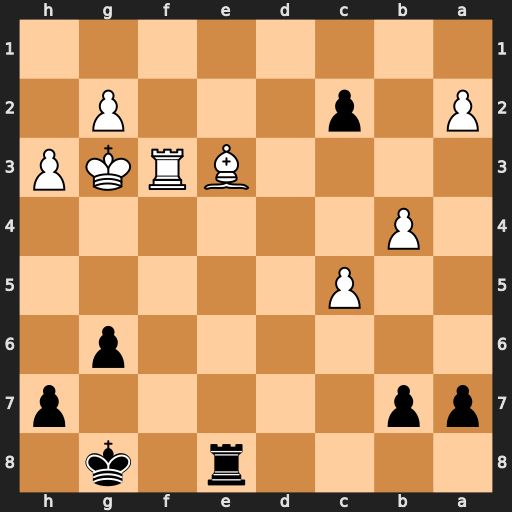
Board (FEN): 4r1k1/pp5p/6p1/2P5/1P6/4BRKP/P1p3P1/8
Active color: b
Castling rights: -
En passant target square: -
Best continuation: Rxe3 Rxe3 c1=Q